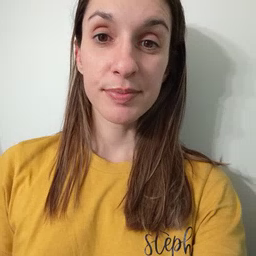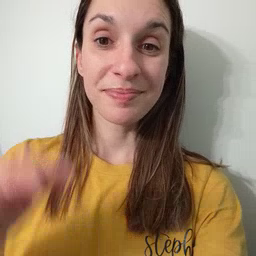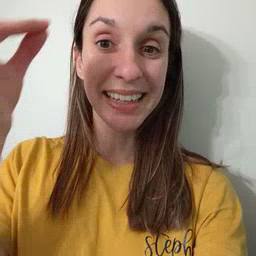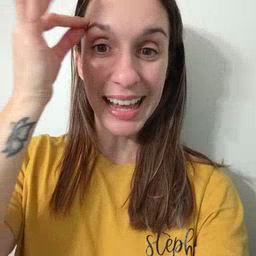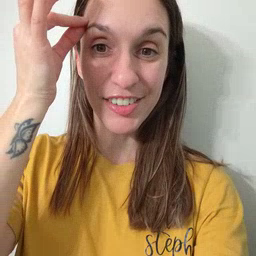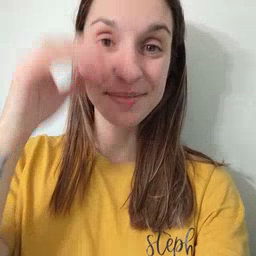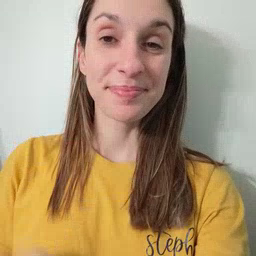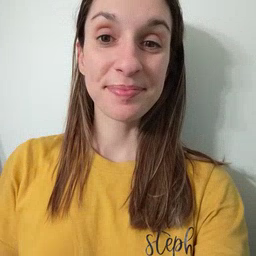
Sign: hair